Question: <URL>
When resizing the page down the main-menu goes to a 2nd line. I know this is supposed to happen with the site being fluid. But is there a way of keeping it fixed (on one line)?

Thanks,
Ken
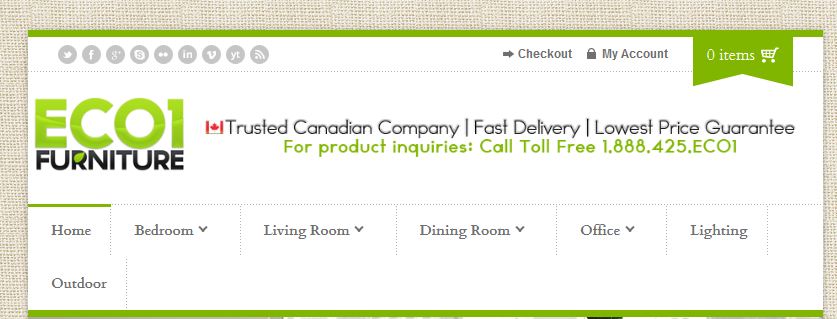
Answer: You can make a few changes to ensure the menu doesn't wrap onto two lines under "normal" conditions, but I don't think you can ever be certain it won't happen. For instance, the menu width will depend on the browser zoom level, font and font-size.
Using my browser defaults, your menu is 865px wide. Taking the gutters into consideration, the max-width of the small-screen stylesheet should be 972px, so the drop down menu appears before the menu goes onto two lines. 975px would be a reasonable value to account for some of the idiosyncrasies of different browsers, but it still assumes the user is at 100% zoom, and using the font and font-size you've specified.
responsive.css - line 51
'''
@media only screen and (max-width: 975px) {
'''
Setting a min-width on the menu itself suffers the same problems and as you discovered causes the menu to extend out of the main wrapper.